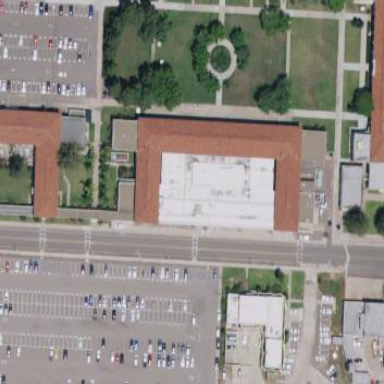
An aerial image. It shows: Building.